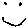
Label: smiley face